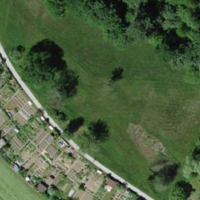
EUNIS habitat code: 25
Species observed at this site:
Argentina anserina